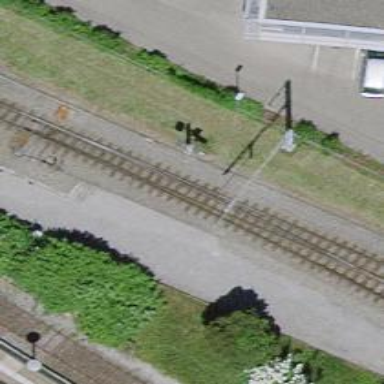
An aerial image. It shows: Railway switch.